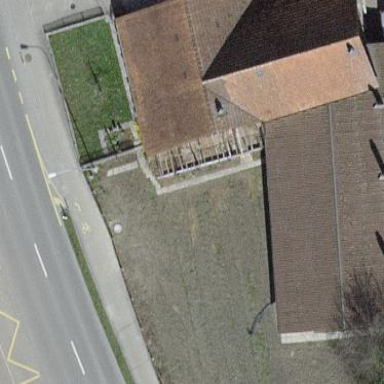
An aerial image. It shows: Farm building.